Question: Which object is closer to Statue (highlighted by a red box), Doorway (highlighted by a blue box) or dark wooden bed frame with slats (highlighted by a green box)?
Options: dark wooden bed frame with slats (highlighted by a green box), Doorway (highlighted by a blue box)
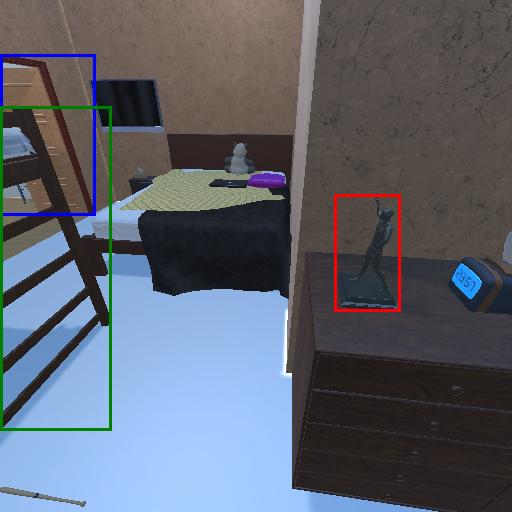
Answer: dark wooden bed frame with slats (highlighted by a green box)